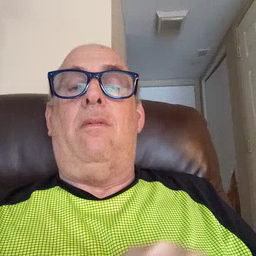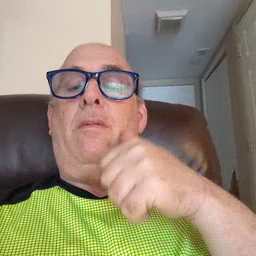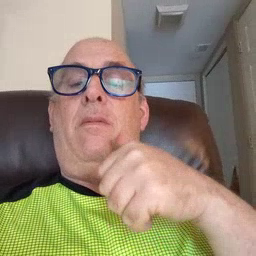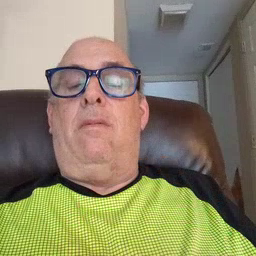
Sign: girl